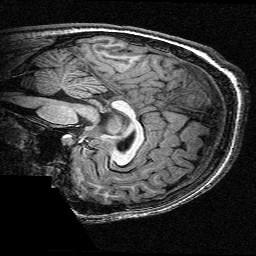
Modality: T1w
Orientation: sagittal
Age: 14
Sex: male
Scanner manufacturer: siemens
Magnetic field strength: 3 T
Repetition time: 2.3 s
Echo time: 0.00336 s